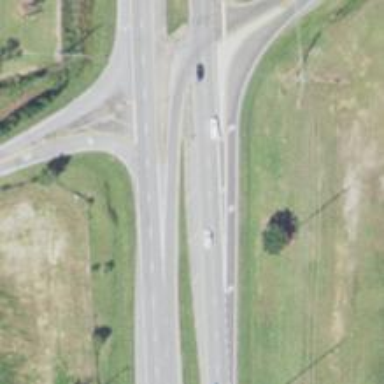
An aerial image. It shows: Trunk highway with expressway features.